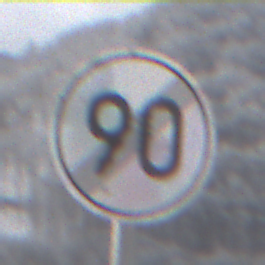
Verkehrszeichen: EndeGeschwindigkeit90
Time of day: MorningAfternoon
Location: Outdoor (Nature)
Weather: PartlyCloudy
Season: Winter
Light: Natural